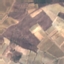
Land use / land cover class: PermanentCrop